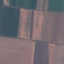
Land use / land cover class: AnnualCrop